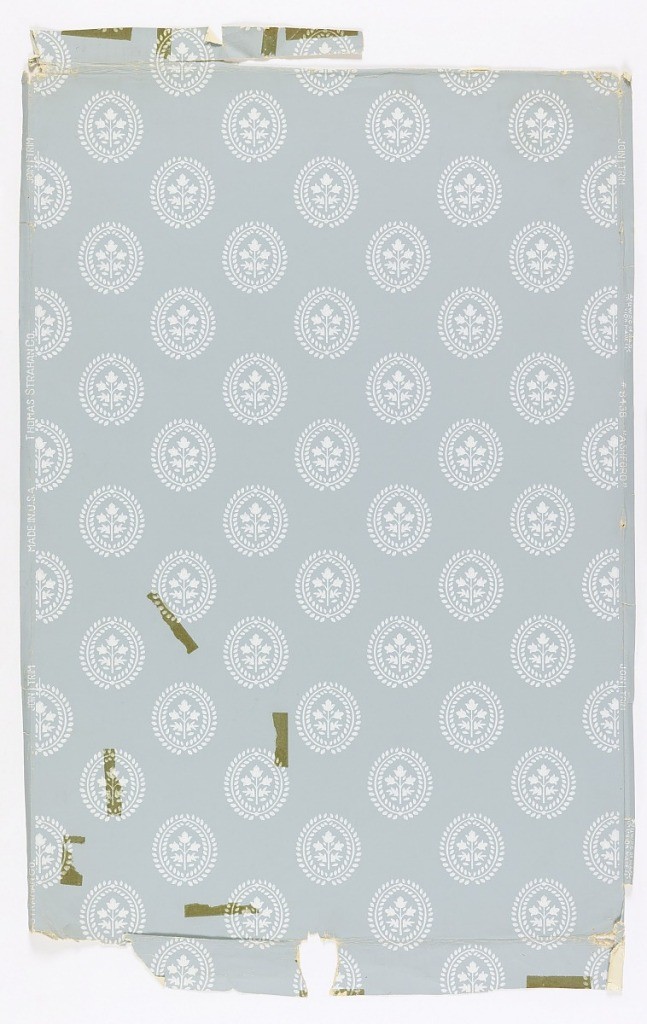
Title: Ashford
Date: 1800–1850
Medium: Block-printed
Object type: Sidewall
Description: Small stylized floral motif within oval shape having appearance of laurel wreath. Printed in blue on off-white ground. b) is a machine print.